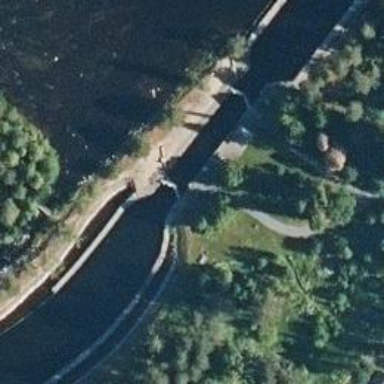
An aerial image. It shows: Lock gate along waterway.